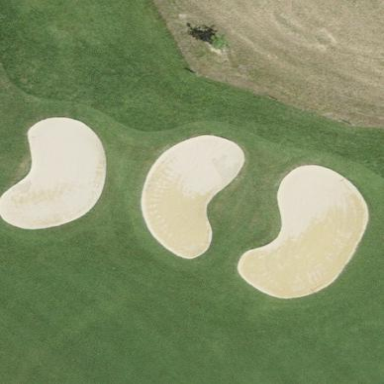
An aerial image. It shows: Golf bunker filled with sandy terrain.